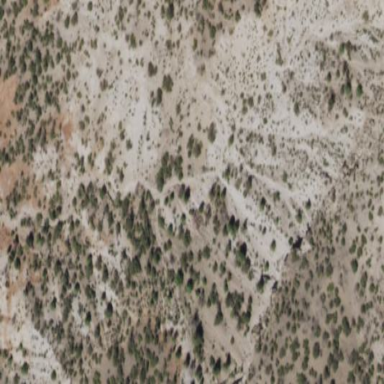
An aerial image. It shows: Patch of scrub vegetation.